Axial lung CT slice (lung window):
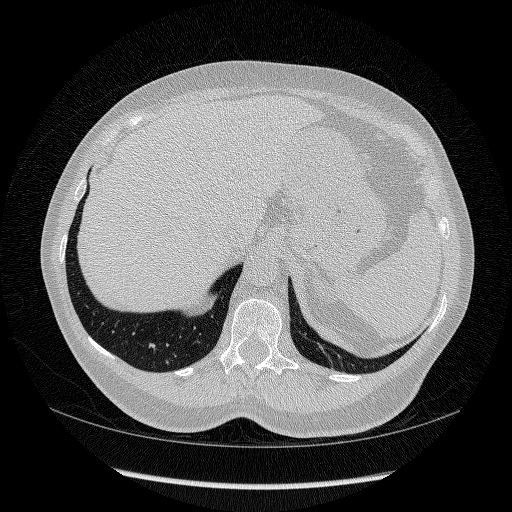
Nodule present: no